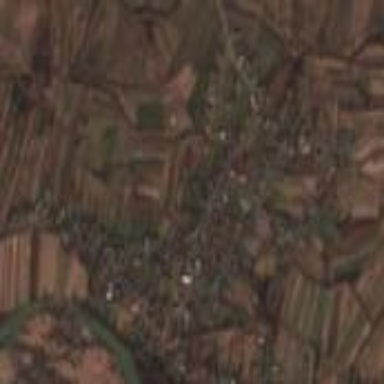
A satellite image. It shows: Residential area in village.